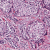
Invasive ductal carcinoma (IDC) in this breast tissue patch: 1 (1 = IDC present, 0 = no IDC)